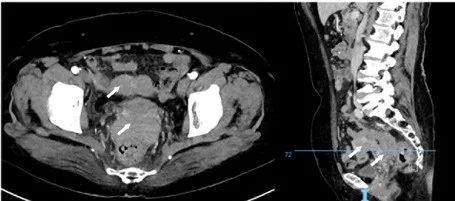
Computed tomography enhanced scan. (B) Uterine adnexal mass and pelvic metastatic lesion, right: sagittal view.
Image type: radiology (ct)